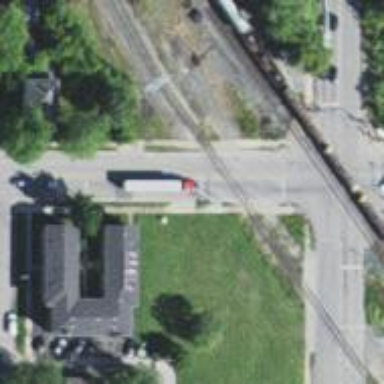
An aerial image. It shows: Crossing for the railway.